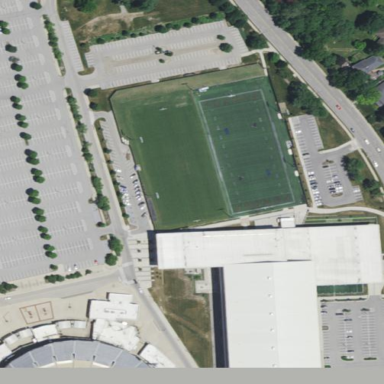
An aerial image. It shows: Sports center building dedicated to American football.